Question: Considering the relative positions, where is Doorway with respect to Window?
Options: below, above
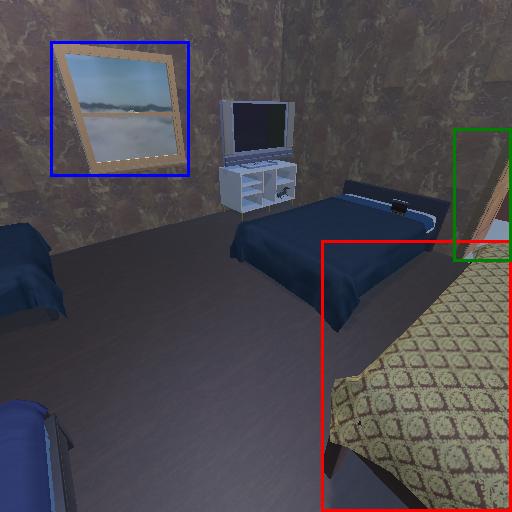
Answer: below